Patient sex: M
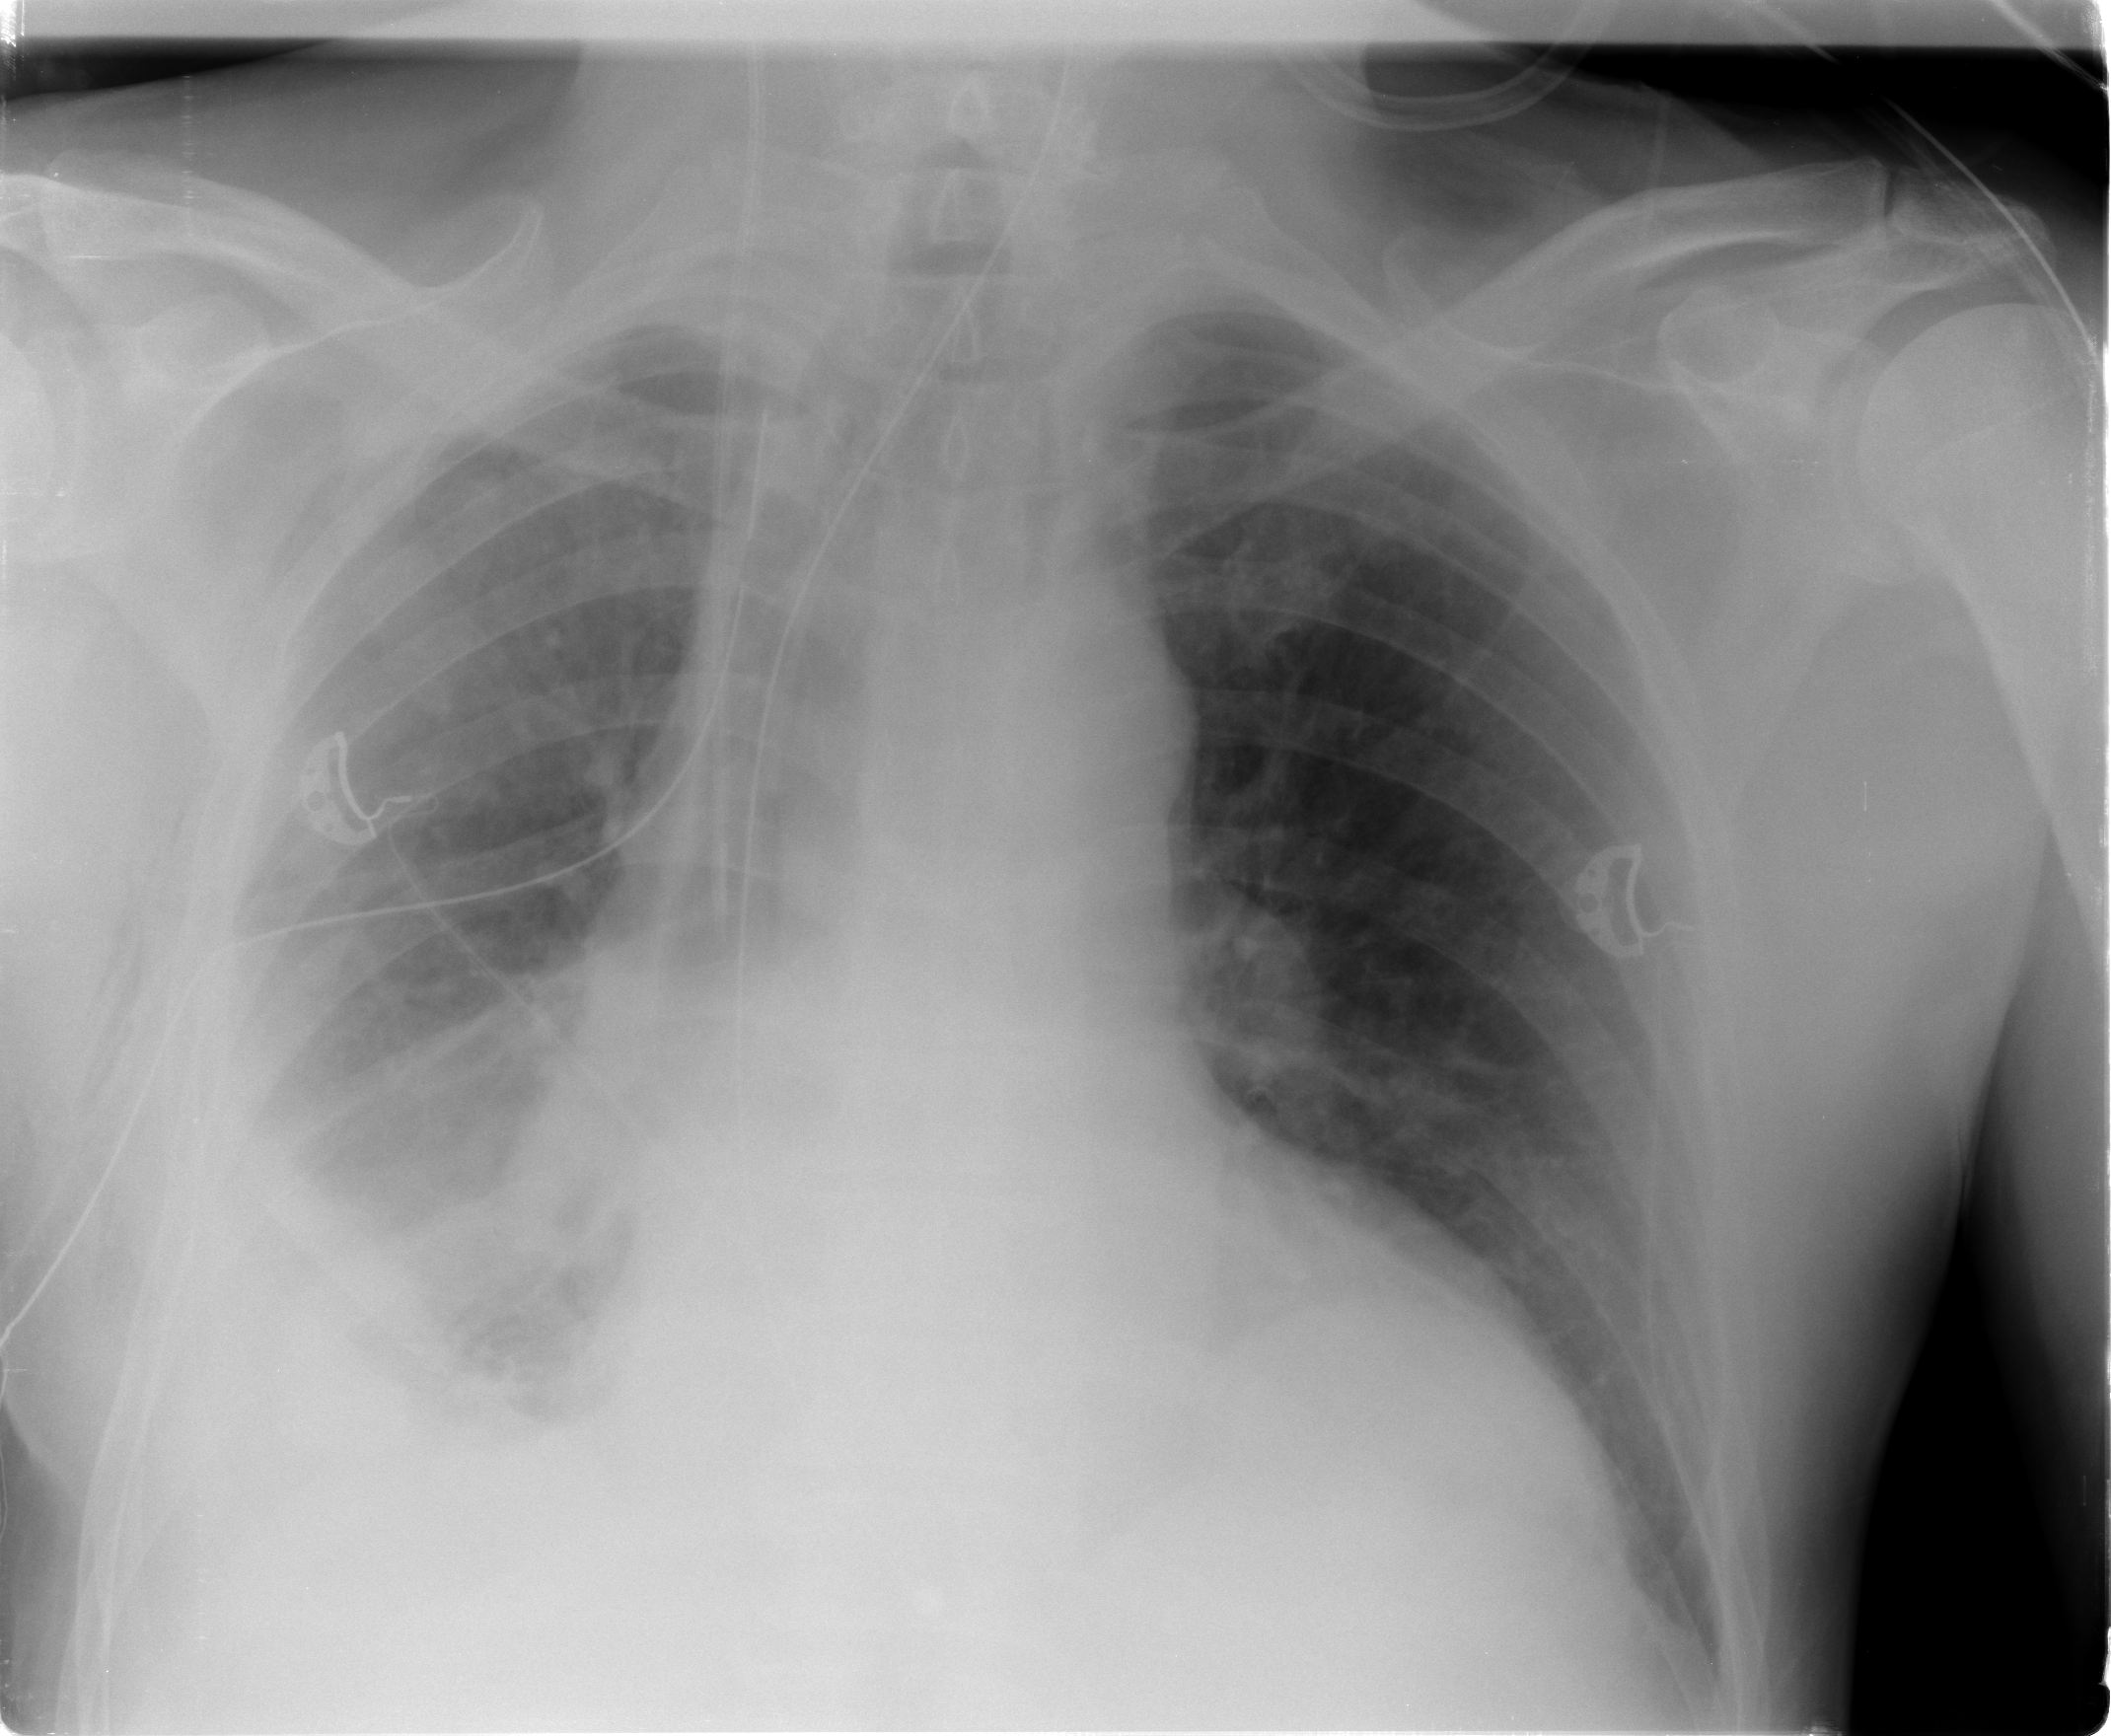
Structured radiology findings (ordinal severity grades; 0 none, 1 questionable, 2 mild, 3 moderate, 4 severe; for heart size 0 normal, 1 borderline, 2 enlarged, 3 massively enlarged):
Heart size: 2
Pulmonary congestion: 1
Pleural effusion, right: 3
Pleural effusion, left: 1
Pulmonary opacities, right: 1
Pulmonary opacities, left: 0
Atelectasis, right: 3
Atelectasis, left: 1